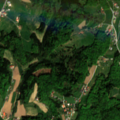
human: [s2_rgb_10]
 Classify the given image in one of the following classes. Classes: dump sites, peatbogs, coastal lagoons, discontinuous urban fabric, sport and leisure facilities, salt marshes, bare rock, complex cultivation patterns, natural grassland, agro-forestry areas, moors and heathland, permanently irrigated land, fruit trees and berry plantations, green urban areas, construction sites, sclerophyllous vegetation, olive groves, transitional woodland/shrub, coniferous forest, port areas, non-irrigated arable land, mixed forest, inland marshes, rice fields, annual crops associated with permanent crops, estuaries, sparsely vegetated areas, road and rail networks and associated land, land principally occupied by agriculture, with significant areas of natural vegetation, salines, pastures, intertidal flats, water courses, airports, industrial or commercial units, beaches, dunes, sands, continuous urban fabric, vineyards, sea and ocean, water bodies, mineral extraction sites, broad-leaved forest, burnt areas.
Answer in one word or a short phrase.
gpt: pastures, complex cultivation patterns, broad-leaved forest, mixed forest